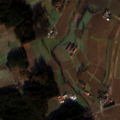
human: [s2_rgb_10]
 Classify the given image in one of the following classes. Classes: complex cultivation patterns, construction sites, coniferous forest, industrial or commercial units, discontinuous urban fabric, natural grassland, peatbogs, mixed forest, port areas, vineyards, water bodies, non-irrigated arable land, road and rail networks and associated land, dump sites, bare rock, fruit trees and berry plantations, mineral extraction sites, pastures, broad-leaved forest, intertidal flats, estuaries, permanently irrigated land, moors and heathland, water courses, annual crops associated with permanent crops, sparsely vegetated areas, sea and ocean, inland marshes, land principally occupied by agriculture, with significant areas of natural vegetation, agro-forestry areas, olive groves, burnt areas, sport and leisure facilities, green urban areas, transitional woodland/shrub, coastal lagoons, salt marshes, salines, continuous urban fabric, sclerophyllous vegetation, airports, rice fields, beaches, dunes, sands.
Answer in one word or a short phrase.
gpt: non-irrigated arable land, mixed forest